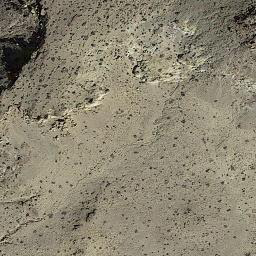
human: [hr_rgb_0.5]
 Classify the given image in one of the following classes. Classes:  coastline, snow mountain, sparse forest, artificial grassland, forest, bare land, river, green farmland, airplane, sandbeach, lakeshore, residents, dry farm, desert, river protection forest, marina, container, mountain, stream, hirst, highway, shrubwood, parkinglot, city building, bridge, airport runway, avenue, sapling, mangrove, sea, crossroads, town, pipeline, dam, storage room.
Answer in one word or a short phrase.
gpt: bare land